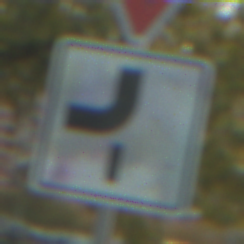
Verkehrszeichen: VerlaufVorfahrtsstrasse7
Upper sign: VorfahrtGewaehren
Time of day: MorningAfternoon
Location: Outdoor (Urban)
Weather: PartlyCloudy
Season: NotSpecified
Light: Natural